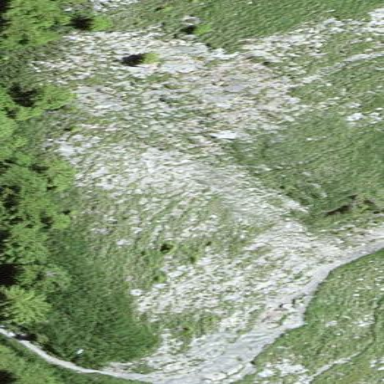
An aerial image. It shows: Natural scree.